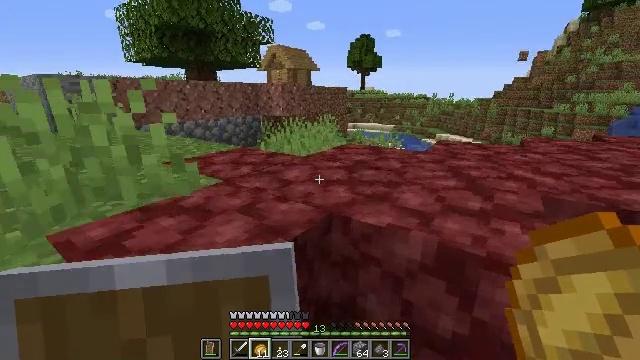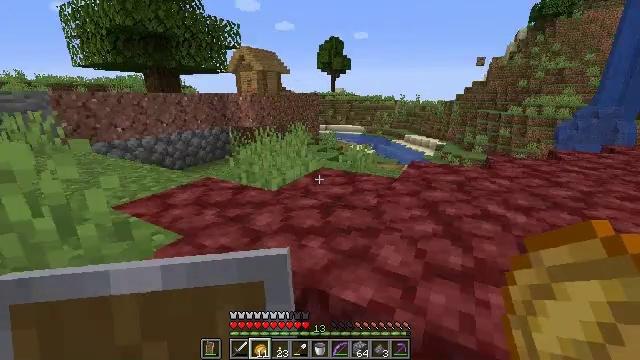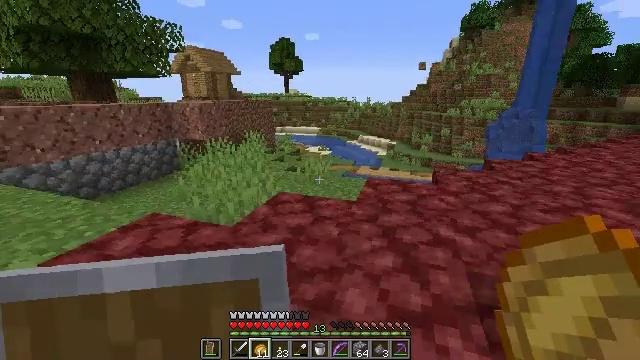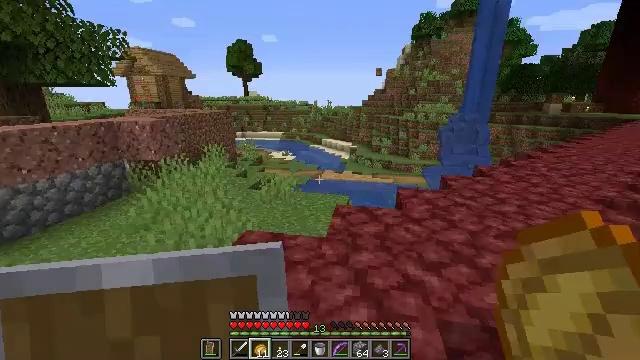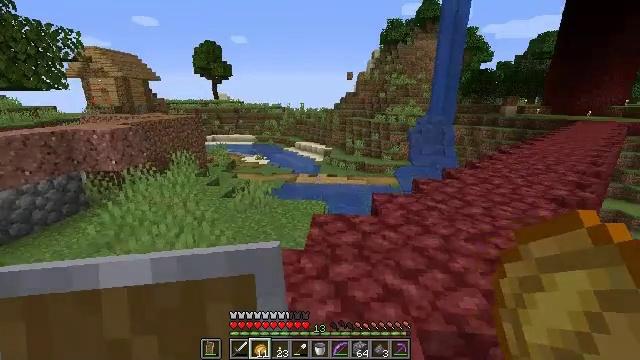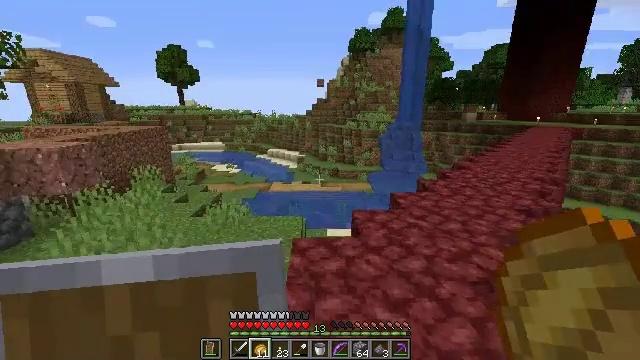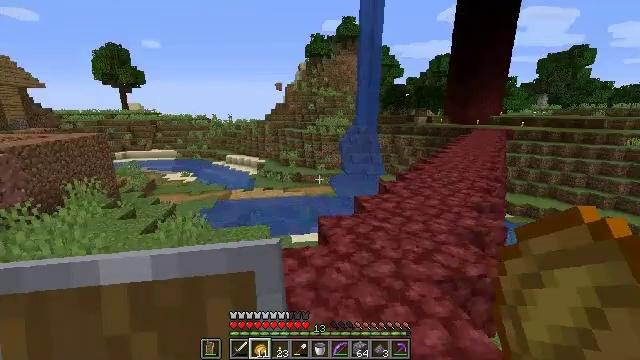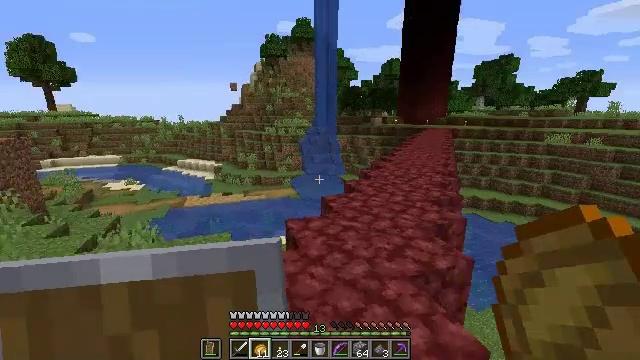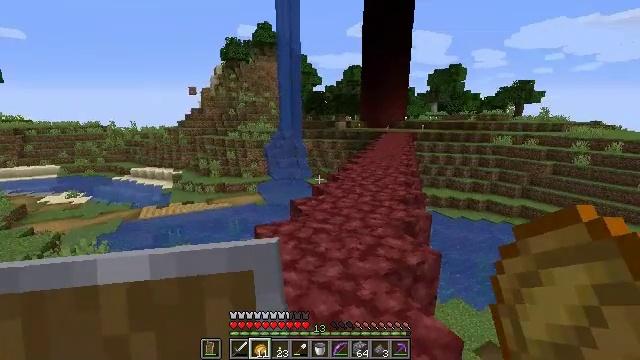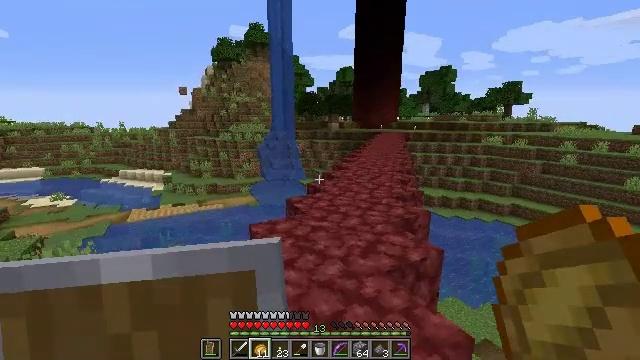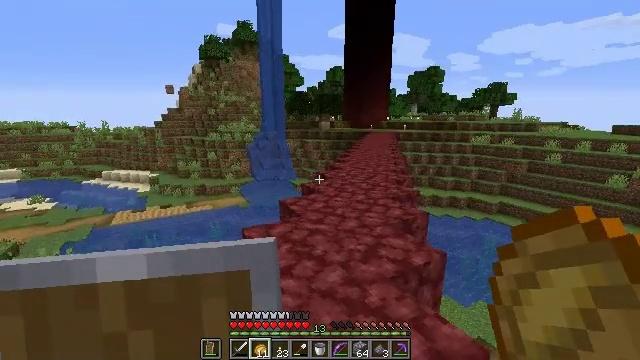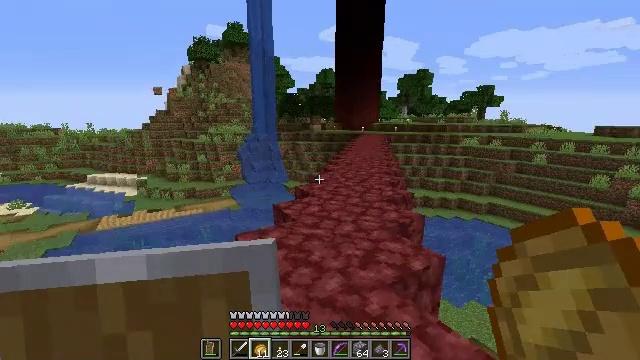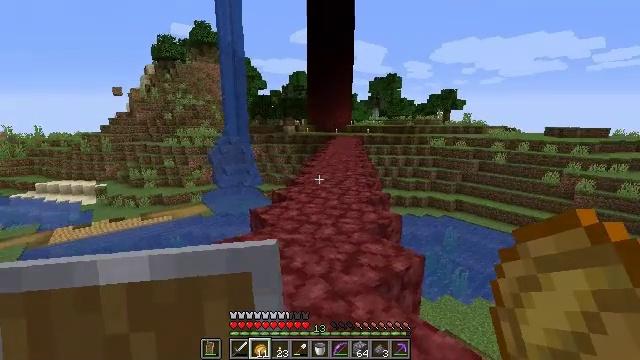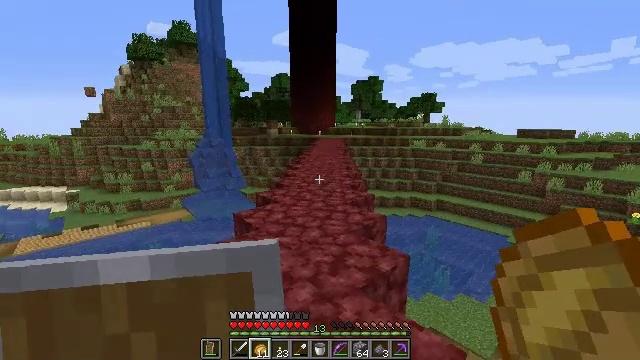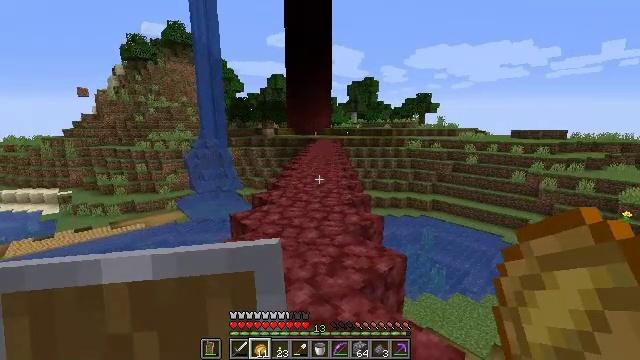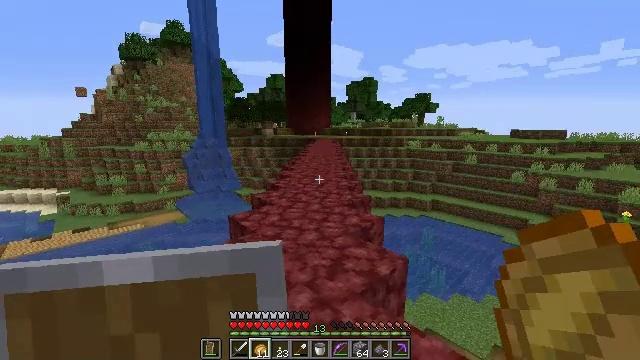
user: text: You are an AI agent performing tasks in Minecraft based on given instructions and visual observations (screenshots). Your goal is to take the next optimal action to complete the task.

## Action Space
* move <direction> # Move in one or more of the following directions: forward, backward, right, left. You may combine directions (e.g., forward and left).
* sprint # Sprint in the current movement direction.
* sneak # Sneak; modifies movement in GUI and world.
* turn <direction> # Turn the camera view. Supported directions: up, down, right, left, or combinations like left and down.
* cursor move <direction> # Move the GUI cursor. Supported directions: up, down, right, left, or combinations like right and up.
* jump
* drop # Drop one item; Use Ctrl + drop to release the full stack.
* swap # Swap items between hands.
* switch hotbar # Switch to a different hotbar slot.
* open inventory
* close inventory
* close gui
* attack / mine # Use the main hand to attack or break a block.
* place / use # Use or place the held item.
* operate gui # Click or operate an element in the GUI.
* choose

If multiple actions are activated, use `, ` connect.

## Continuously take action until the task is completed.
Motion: motion action
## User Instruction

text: Create a bow with string and sticks.
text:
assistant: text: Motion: move forward, turn right, jump
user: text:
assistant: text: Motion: move forward, turn right, jump
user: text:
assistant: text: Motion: move forward, turn right, jump
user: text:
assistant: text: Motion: move forward, turn right, jump
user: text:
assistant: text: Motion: move forward, turn right and up, jump
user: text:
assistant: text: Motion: move forward, turn right
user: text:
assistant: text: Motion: move forward, turn right
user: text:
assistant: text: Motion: move forward, turn right and up
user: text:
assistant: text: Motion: move forward, turn right
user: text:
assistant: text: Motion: turn right
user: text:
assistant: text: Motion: turn right
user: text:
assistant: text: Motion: turn right
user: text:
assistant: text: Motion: turn right
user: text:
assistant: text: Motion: no_op
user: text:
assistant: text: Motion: move forward
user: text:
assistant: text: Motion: move forward
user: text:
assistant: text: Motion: move forward
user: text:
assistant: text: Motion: no_op
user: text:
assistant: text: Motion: move forward, turn up
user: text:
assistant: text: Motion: move forward, turn up
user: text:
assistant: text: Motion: move forward
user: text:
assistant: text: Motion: move forward
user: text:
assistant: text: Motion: move forward
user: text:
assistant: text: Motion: move forward
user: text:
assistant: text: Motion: move forward
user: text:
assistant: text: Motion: move forward
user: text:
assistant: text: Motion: move forward
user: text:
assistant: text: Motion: move forward
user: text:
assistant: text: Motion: move forward
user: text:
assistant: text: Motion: move forward